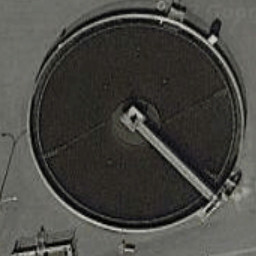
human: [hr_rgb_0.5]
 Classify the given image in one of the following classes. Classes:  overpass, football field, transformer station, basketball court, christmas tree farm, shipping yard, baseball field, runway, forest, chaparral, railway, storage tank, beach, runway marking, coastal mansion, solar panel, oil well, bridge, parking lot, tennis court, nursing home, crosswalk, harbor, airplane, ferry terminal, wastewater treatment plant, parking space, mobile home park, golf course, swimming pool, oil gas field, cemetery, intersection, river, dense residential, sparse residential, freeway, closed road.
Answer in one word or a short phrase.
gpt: wastewater treatment plant